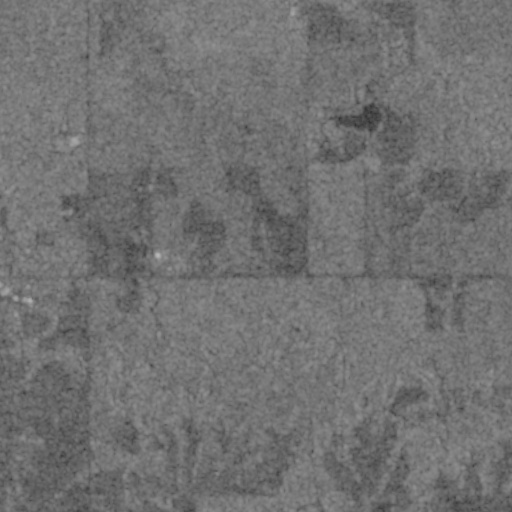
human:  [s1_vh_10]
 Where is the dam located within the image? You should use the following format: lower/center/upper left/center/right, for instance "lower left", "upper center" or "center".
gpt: The dam is located in the upper right of the image.
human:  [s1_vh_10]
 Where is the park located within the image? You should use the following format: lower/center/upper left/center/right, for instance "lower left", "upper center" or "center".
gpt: The park is located in the upper right of the image.
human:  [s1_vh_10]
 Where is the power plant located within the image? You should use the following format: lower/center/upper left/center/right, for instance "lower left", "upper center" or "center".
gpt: There is no power plant in the image.

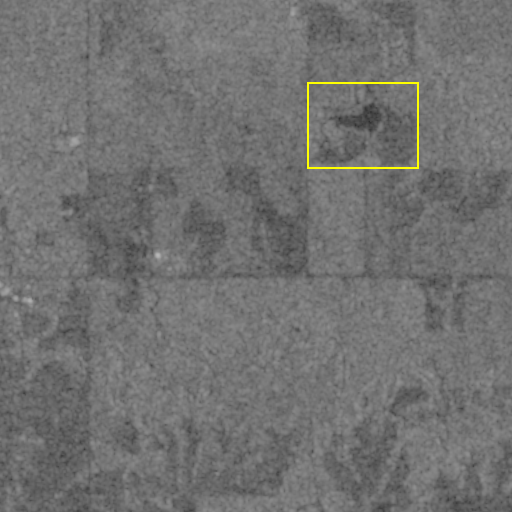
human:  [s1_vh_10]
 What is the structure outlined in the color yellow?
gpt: The structure outlined in yellow is a park.
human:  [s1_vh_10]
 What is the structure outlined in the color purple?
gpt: There is no purple outline.